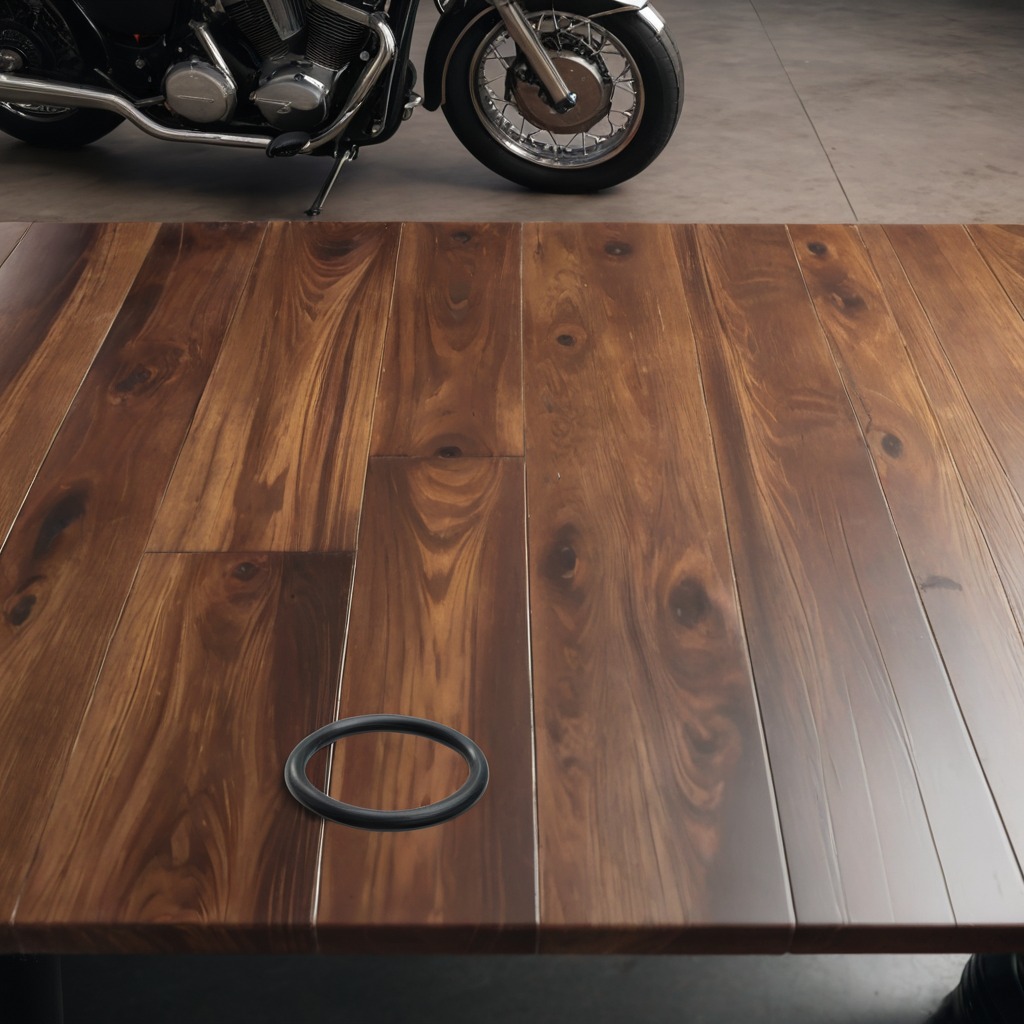
A rubber O-ring is lying on the oil-spilled wooden table in a vintage motorcycle garage.